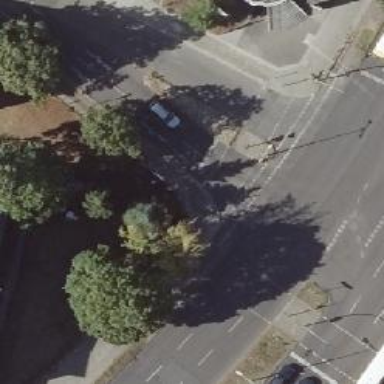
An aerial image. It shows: Footway with traffic island in the middle.